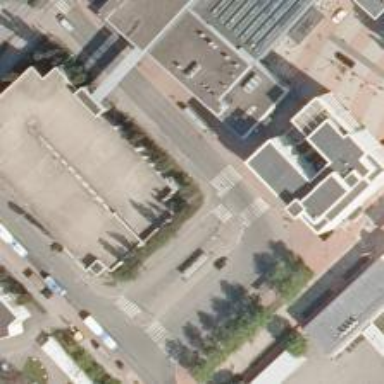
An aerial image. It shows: Bus station.